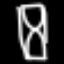
Label: hourglass